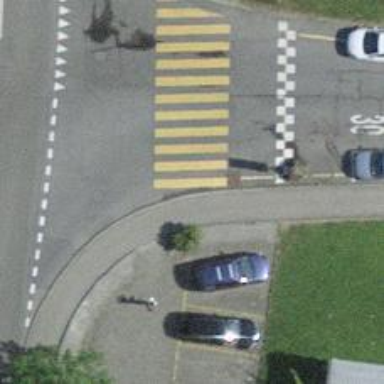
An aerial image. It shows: Kerb serving as barrier.